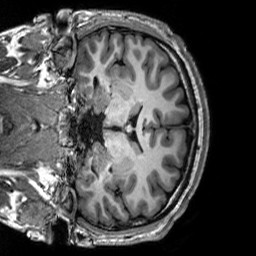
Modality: T1w
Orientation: coronal
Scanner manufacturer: siemens
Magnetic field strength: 3 T
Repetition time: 2.3 s
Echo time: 0.00302 s